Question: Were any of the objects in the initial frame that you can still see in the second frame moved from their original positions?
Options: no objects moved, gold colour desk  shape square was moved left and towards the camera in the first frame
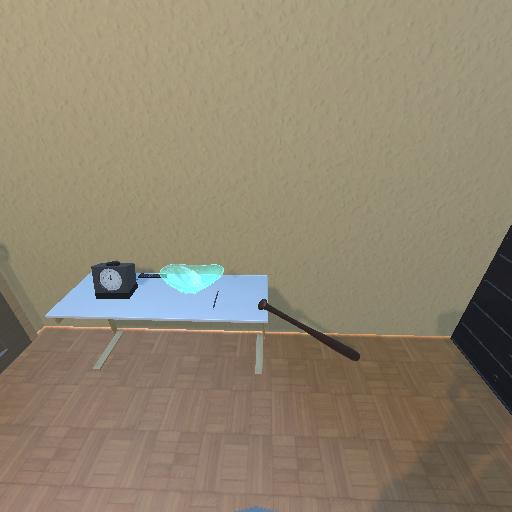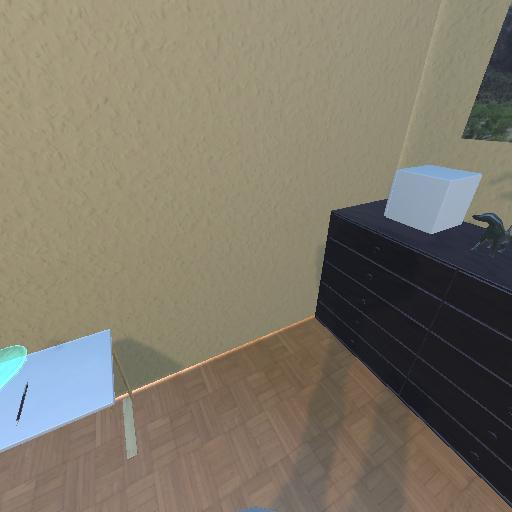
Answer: no objects moved